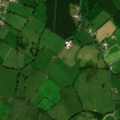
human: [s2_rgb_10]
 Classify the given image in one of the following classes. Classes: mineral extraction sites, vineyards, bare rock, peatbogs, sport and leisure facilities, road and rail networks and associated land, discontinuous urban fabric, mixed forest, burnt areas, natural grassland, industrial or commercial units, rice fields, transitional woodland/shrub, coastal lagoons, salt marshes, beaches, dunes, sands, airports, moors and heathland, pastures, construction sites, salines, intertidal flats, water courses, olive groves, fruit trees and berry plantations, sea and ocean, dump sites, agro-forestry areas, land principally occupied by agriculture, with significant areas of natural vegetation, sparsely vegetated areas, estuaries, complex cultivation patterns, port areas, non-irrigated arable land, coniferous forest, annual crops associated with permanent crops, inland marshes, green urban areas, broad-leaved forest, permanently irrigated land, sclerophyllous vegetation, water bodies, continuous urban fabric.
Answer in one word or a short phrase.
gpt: pastures, coniferous forest